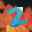
Label: 2